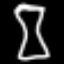
Label: hourglass